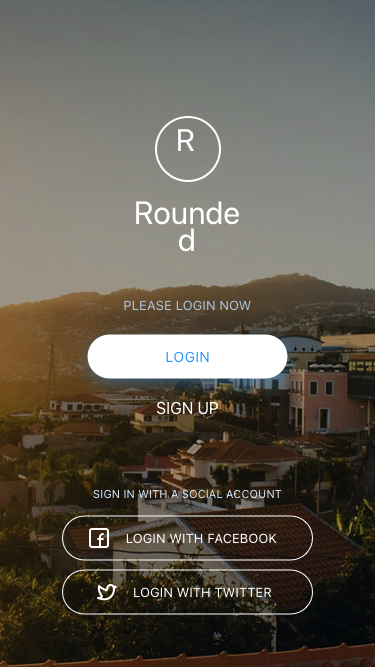
Text in this UI design:
Login with Twitter
Login with Facebook
Sign in with a social account
Please login now
Sign up